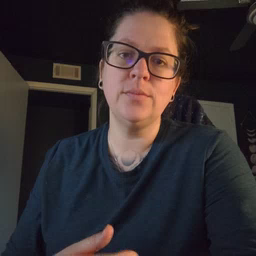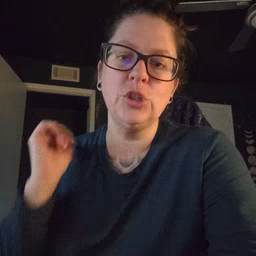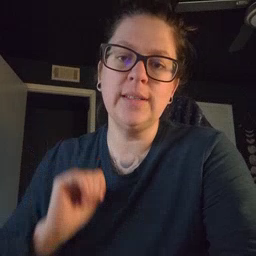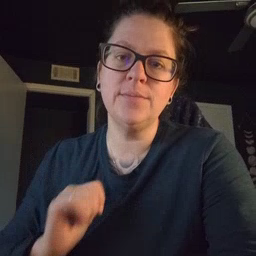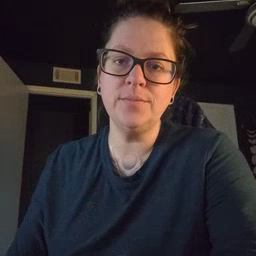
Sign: jacket